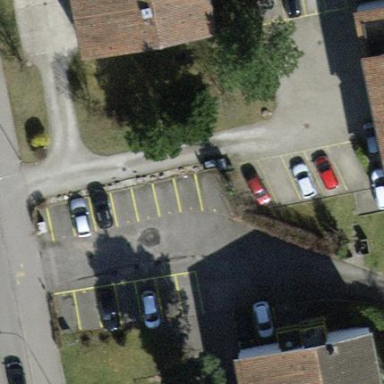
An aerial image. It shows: Parking area with surface.